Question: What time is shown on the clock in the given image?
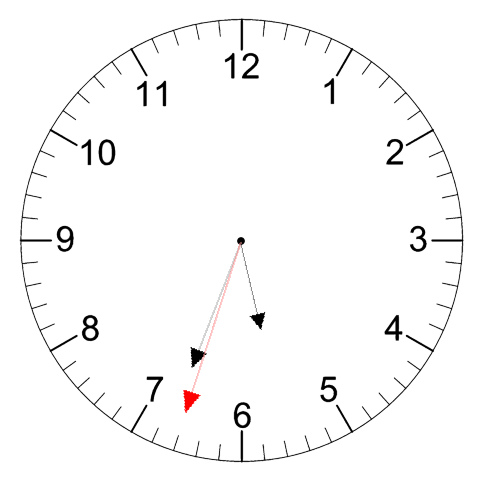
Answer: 05:33:33